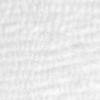
Label: no_change